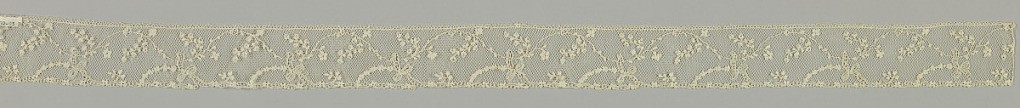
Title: Band
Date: mid-18th century
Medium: linen Technique: needle lace
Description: Band in an open design of floral sprays.